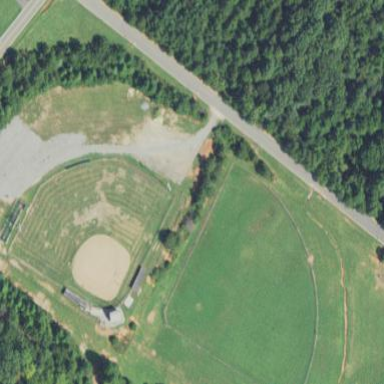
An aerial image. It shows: Softball pitch for leisure land activities.